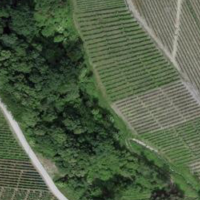
EUNIS habitat code: 40
Species observed at this site:
Melanargia galathea